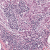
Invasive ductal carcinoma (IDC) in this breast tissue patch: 1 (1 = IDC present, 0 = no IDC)